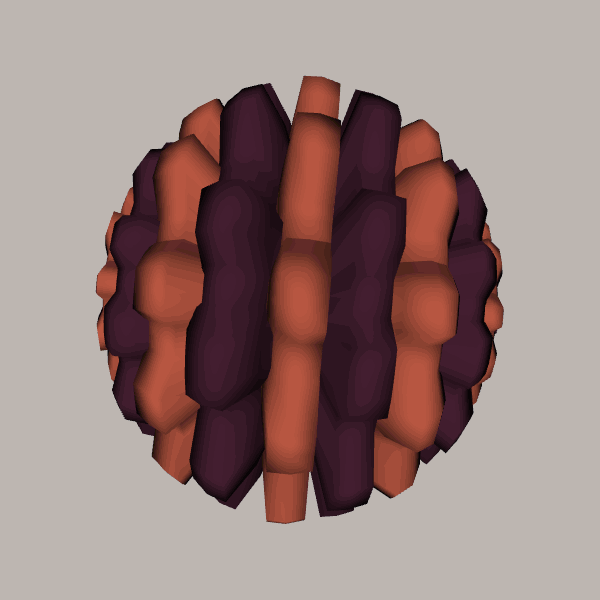
Background: light